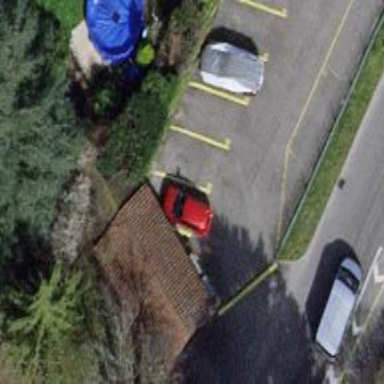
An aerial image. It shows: Road serving as parking aisle.